A spectrogram of one vibration snapshot from a rotating bearing is shown (time on one axis, frequency on the other). Based on the visible evidence, which condition applies: normal, inner_race, outer_race, ball?
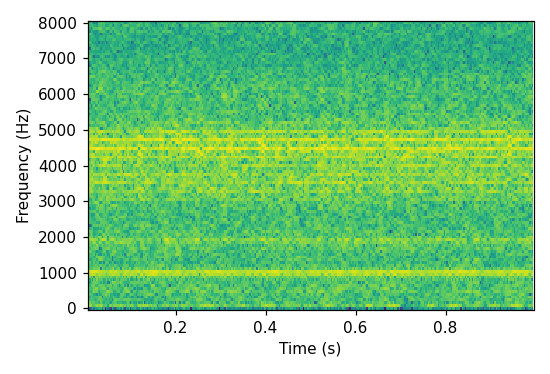
Answer: outer_race